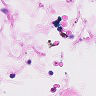
Metastatic tissue present: no